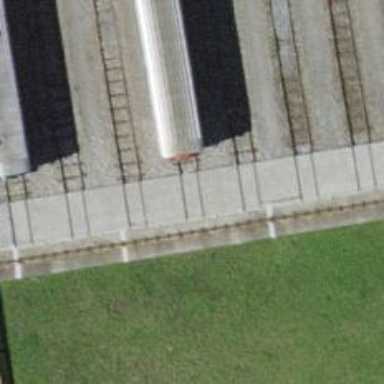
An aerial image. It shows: Single narrow-gauge railway track in service yard.